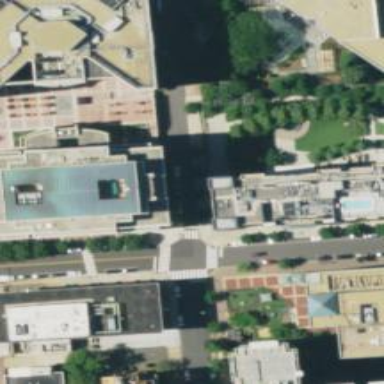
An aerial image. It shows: Government courthouse building.